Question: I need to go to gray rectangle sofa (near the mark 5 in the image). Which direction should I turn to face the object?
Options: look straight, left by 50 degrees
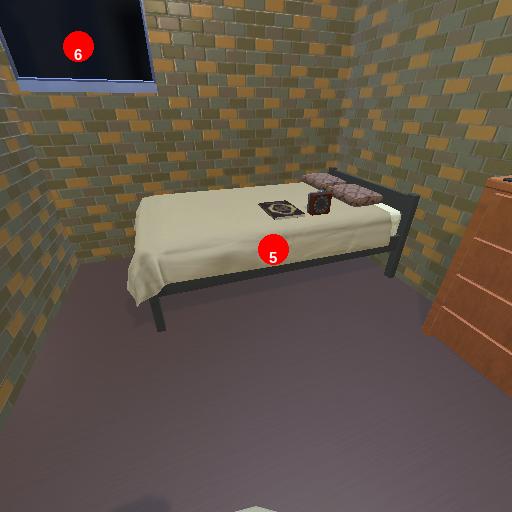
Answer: look straight